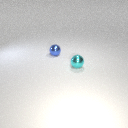
small cyan metal sphere to the right of small blue metal sphere